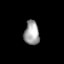
Tissue: skin
Cell type: Epithelial cells
Senescence score: 0.8616
Nuclear area (px): 356
Mean DAPI intensity: 160.112